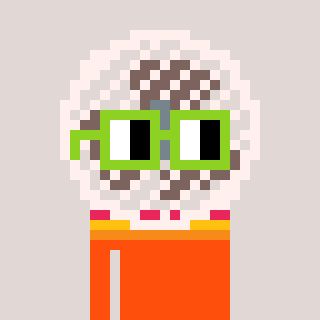
a pixel art character with square light green glasses, a fan-shaped head and a orange-colored body on a warm background